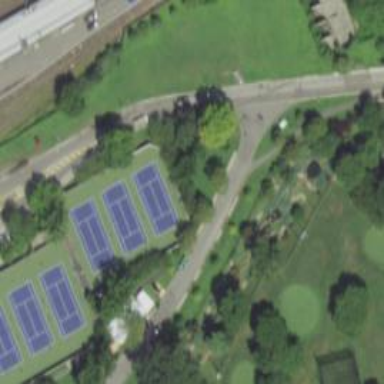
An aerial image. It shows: Recreation ground.